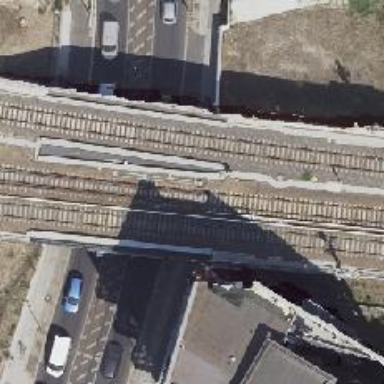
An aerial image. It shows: Railway switch with the turnout side on the right.